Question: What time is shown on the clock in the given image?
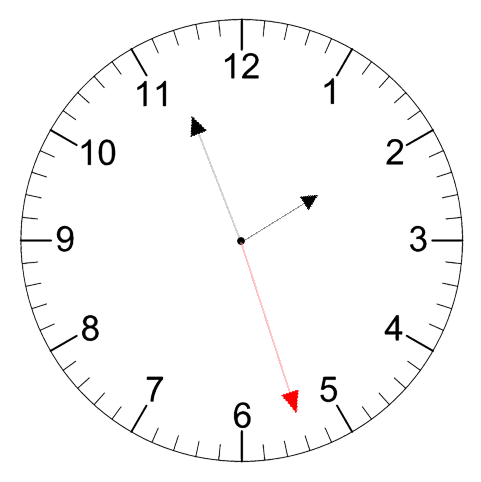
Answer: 01:56:27